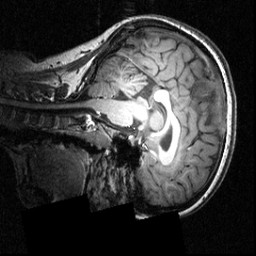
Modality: T1w
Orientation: sagittal
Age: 20
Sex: female
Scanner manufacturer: siemens
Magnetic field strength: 3.951 T
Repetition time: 1.5 s
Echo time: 0.00335 s